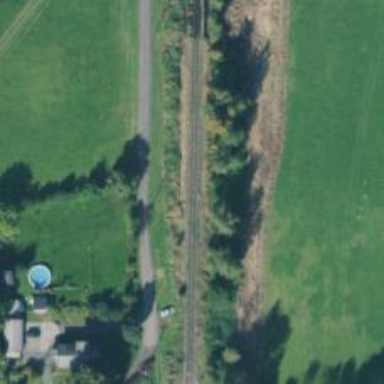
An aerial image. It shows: Disused railway with embankment.